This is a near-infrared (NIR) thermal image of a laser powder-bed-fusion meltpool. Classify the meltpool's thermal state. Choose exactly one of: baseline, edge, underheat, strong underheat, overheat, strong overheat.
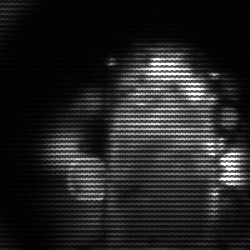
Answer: strong underheat